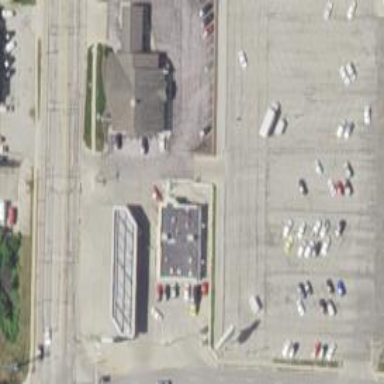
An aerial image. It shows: Convenience shop.